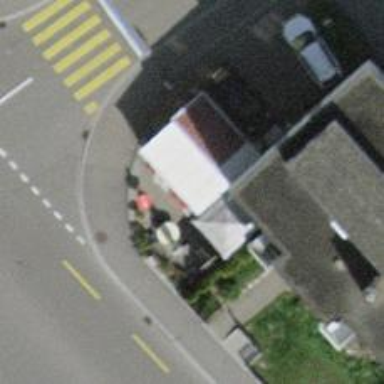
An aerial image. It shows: Fast food establishment.